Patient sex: M
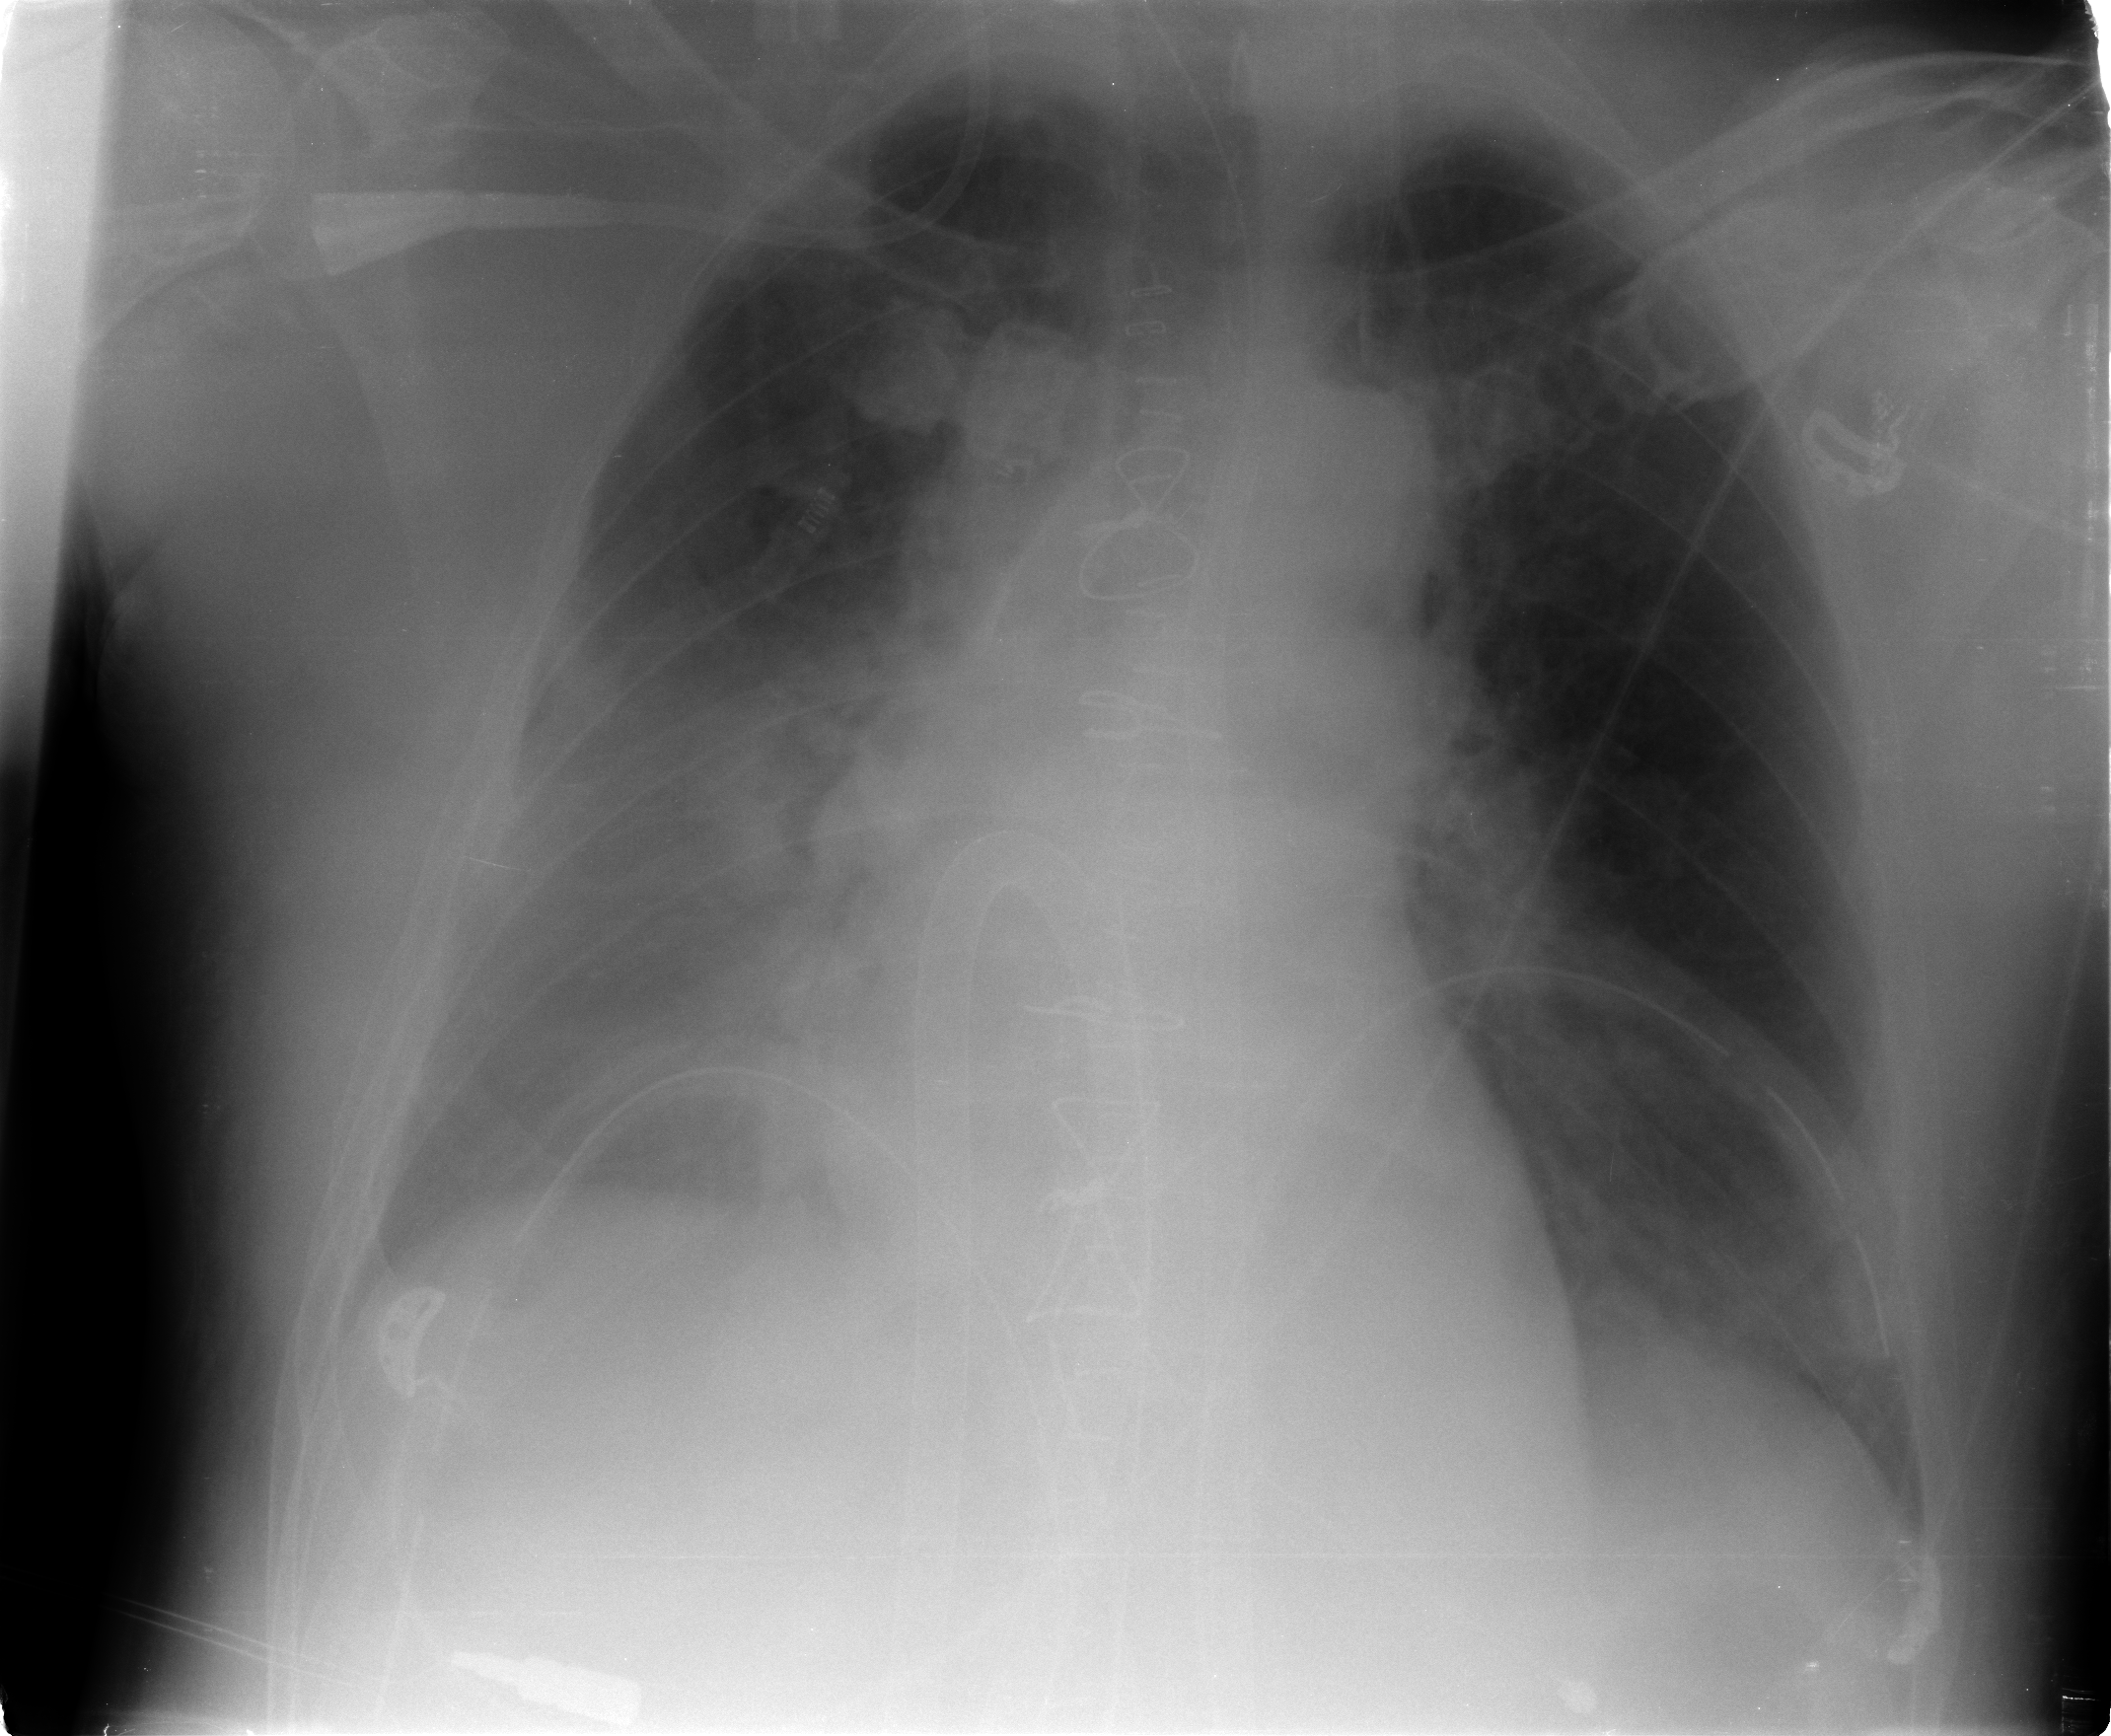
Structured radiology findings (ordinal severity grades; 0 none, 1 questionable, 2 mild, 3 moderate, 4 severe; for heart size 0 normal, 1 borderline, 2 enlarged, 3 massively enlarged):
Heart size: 2
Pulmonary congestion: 3
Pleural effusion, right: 2
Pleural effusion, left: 1
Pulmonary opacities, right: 2
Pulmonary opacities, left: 2
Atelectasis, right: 2
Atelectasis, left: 2